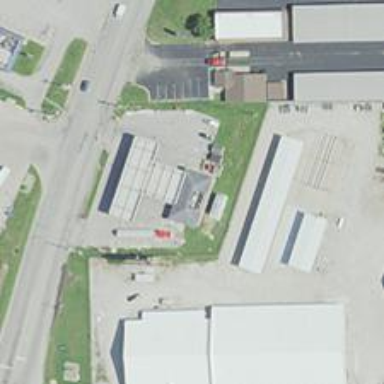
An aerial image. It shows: Convenience shop.